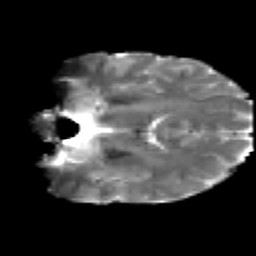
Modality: T2w
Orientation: coronal
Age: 28
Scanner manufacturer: siemens
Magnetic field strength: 3 T
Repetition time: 2.2 s
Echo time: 0.084 s